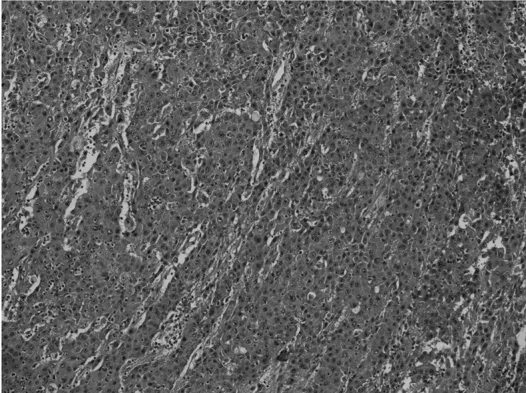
(C) Hepatoid and solid area (H&E; magnification, x100).
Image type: pathology (h&e)